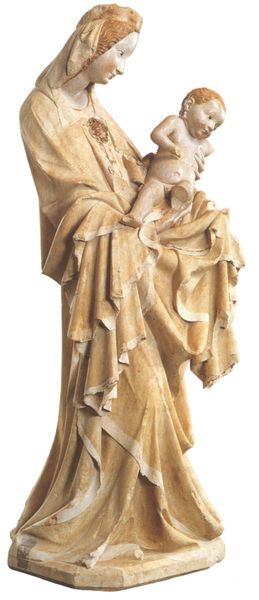
Titel: Schöne Madonna aus Krummau, Böhmen
Standort: Herkunftsort: Krummau (EU - Böhmen)
Institution: Wien, Kunsthistorisches Museum
Schlagwörter: nackt, umhang, weiß, grau, kleid, marmor, profil, blick, tuch, beige, blond, arm, falten, halten, sockel, stein, kirche, figur, gold, mantel, kind, mutter, saum, brosche, krone, skulptur, statue, kette, monochrom, baby, kopftuch, plastik, zeigen, foto, glaube, religion, christus, jesus, religiös, maria, madonna, geburt, katholisch, güte, muttergottes, 1600, 1500, stauue, bein fehlt